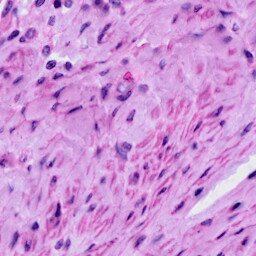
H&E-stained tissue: Cervix